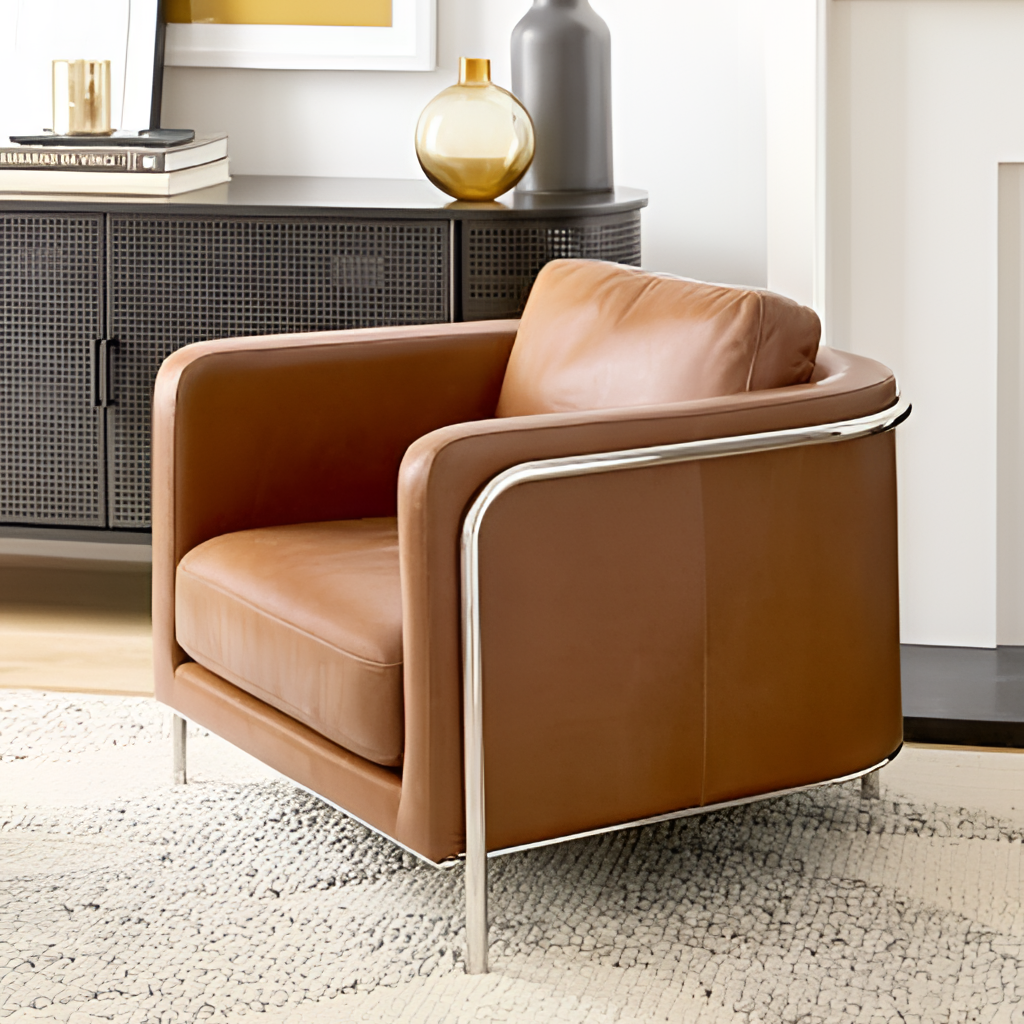
living room, leather armchair, beige wood flooring, with plank pattern, contemporary, paint wallpaper, with solid pattern